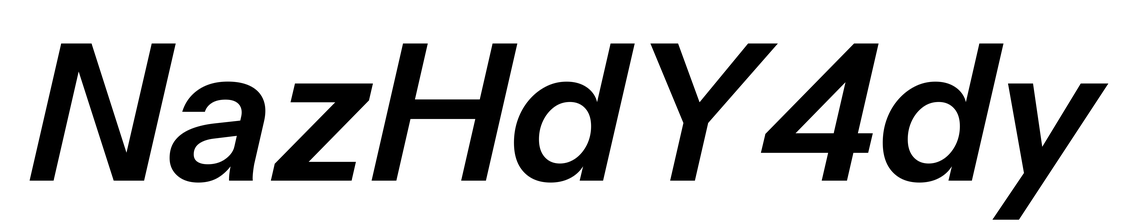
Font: InstrumentSans-Italic_SemiBold_Italic